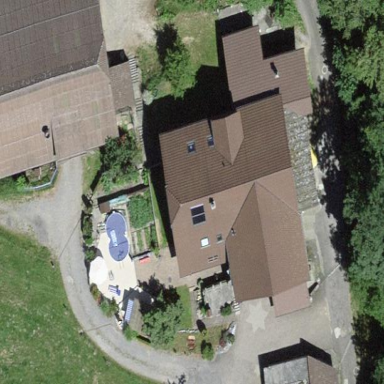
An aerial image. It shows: Farm building with half-hipped roof shape.